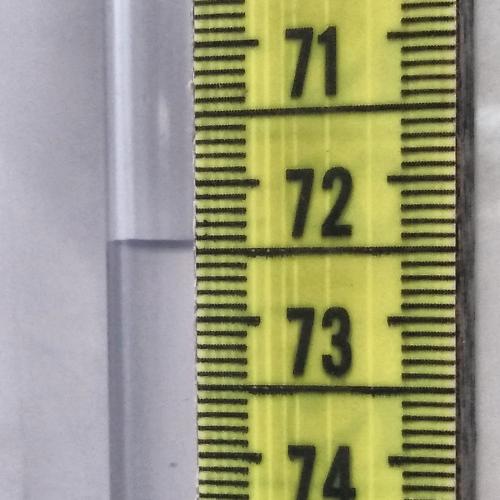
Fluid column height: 72.4 cm